Aerial crown-view tile of a tropical tree (Barro Colorado Island, Panama), acquired 20241216:
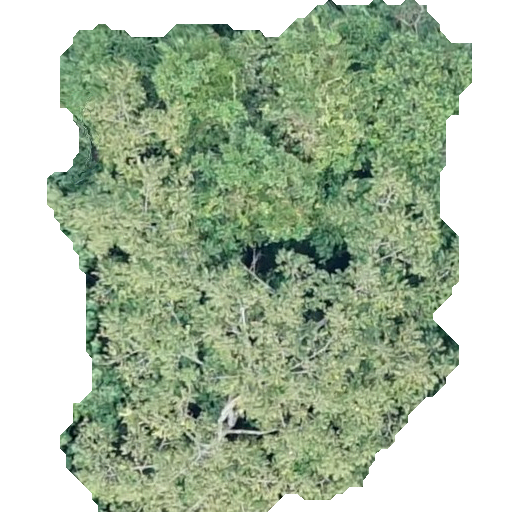
Species: Spondias radlkoferi
GBIF accepted scientific name: Spondias radlkoferi
Crown area: 255.811 m²